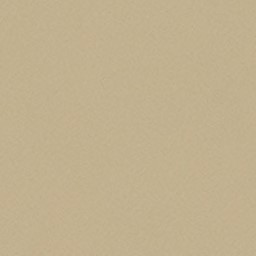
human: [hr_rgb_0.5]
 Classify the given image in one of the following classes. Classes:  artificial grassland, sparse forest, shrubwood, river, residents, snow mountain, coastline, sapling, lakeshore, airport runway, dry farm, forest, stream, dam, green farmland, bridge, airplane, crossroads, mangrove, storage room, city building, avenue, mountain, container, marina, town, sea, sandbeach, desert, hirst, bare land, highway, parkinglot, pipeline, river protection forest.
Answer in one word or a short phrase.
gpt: desert